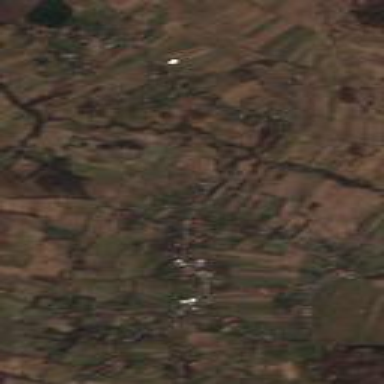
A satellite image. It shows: Residential area in village.